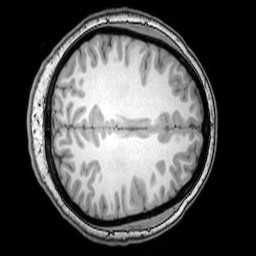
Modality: T1w
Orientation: axial
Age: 21
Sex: female
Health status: healthy
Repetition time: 0.081 s
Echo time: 0.037 s